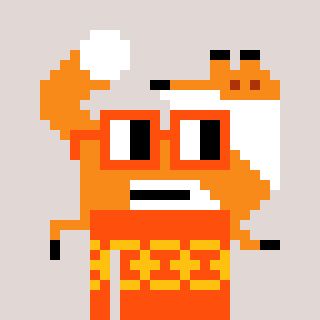
a pixel art character with square orange glasses, a fox-shaped head and a orange-colored body on a warm background